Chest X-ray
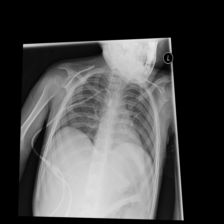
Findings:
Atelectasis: positive
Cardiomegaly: negative
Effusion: negative
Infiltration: negative
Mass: negative
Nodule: negative
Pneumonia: negative
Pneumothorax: negative
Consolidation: negative
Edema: negative
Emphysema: negative
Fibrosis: negative
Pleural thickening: negative
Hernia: negative